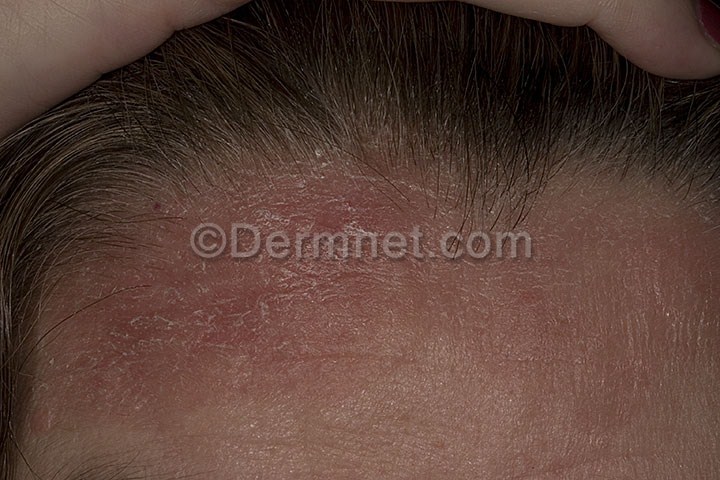
Disease: Psoriasis pictures Lichen Planus and related diseases